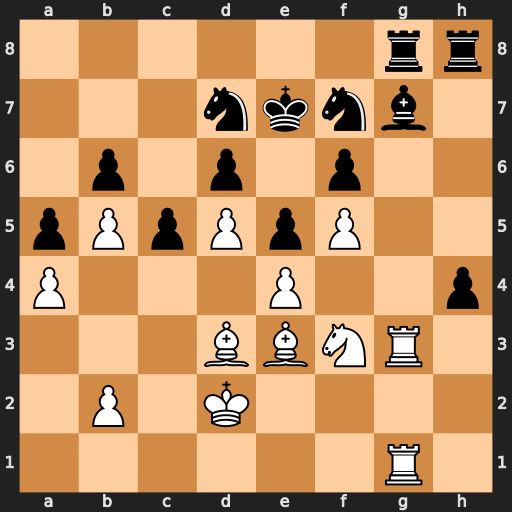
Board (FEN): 6rr/3nknb1/1p1p1p2/pPpPpP2/P3P2p/3BBNR1/1P1K4/6R1
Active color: w
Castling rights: -
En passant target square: -
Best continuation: Rxg7 Rxg7 Rxg7